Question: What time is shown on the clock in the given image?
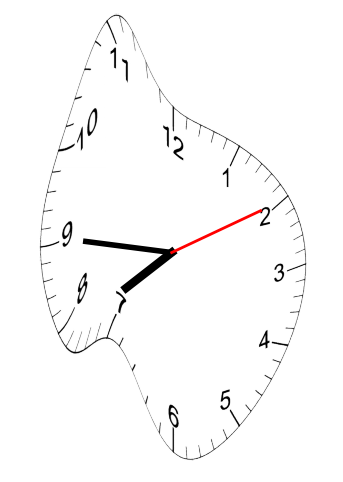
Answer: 07:45:10